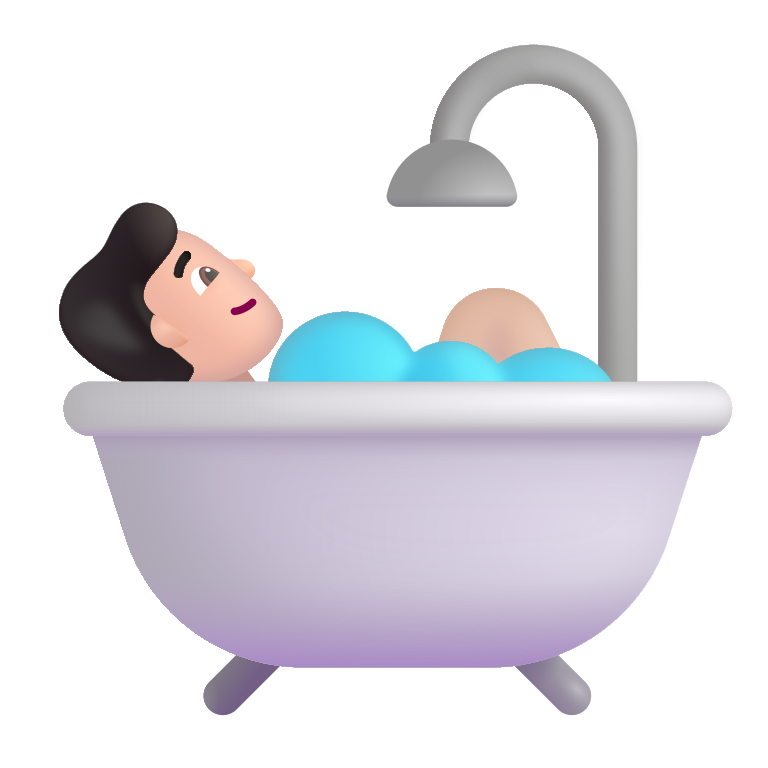
person taking bath color light